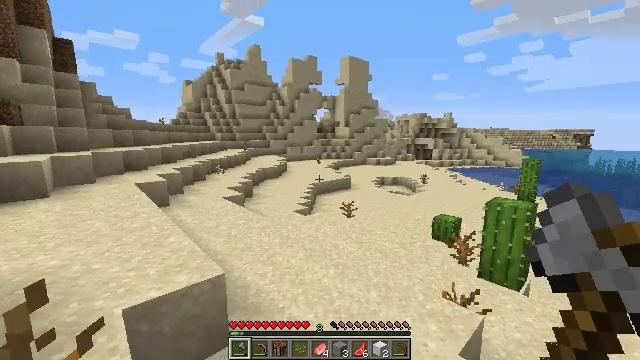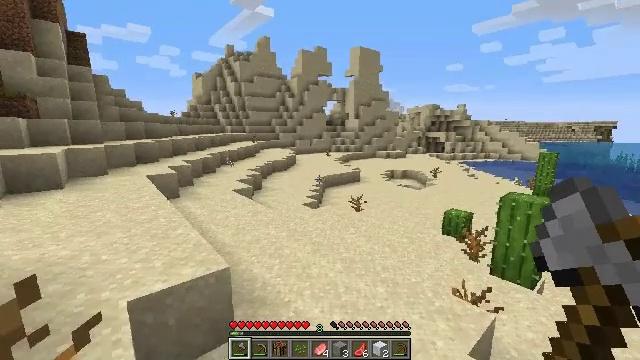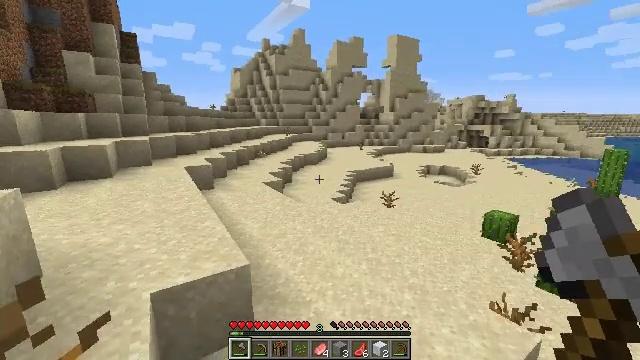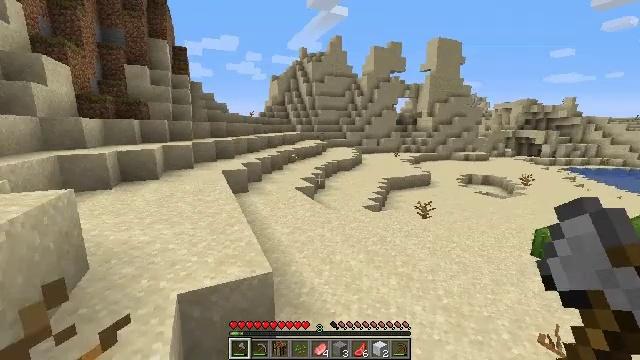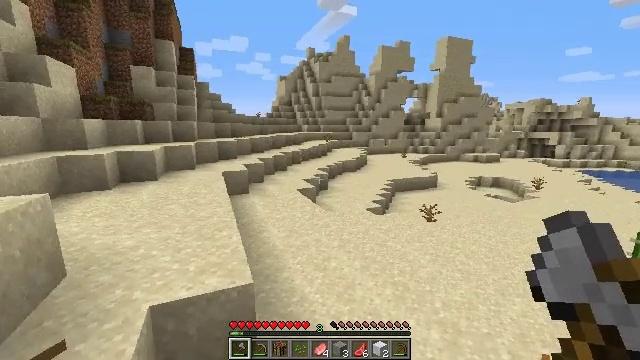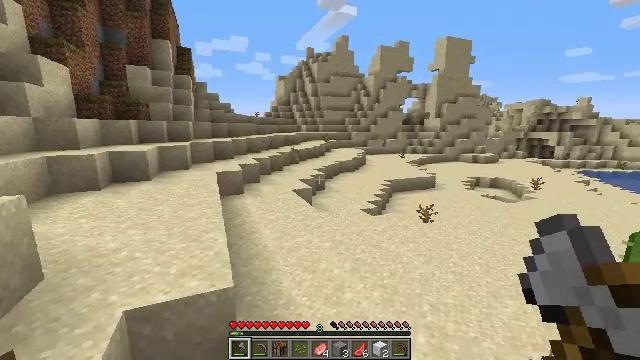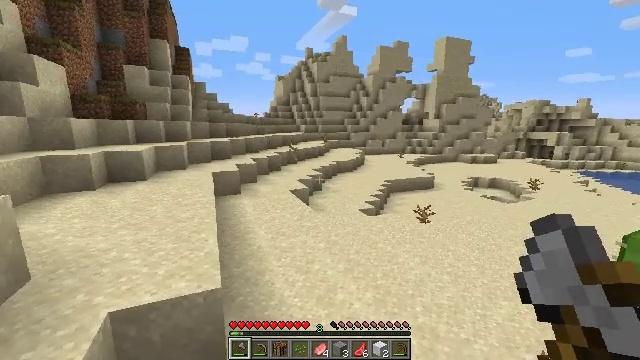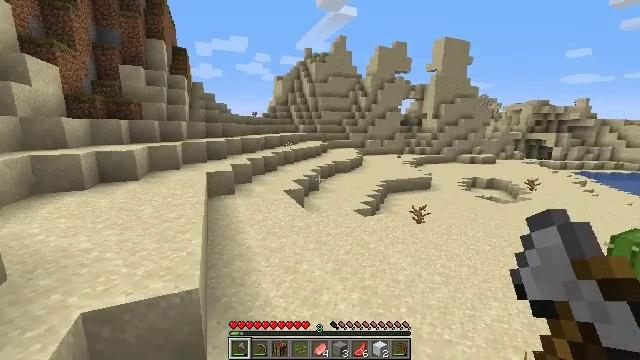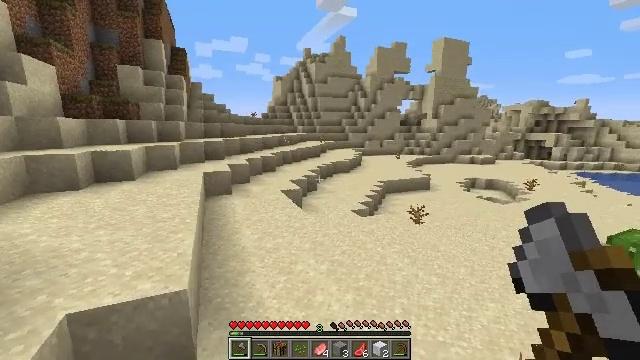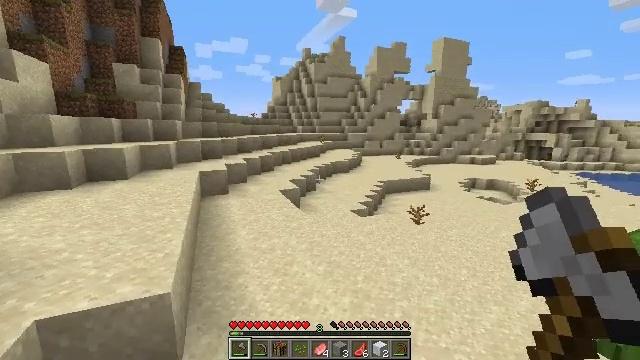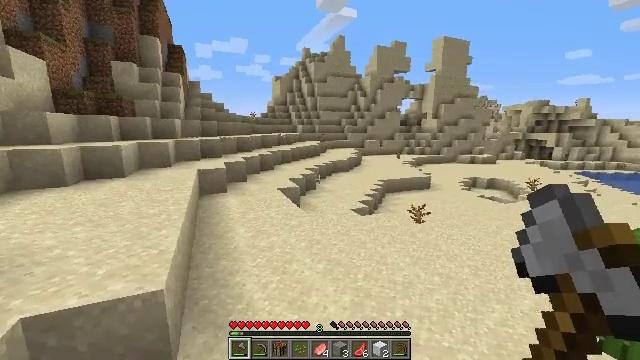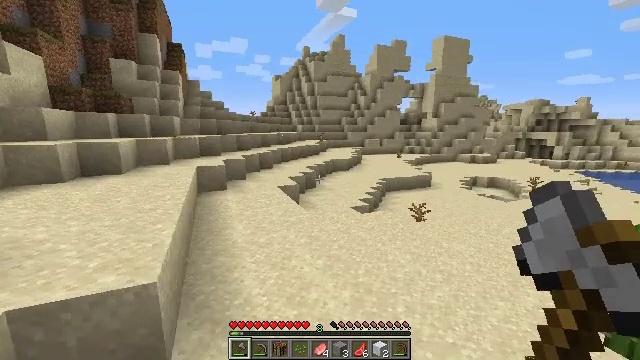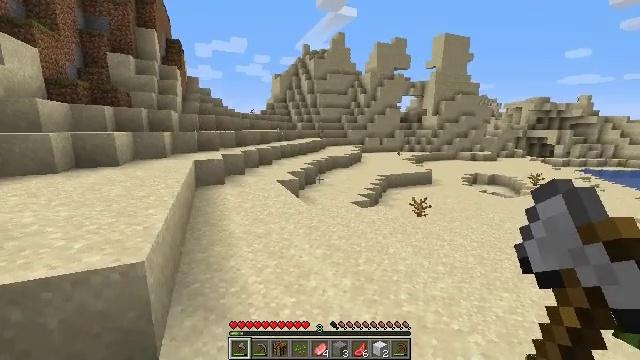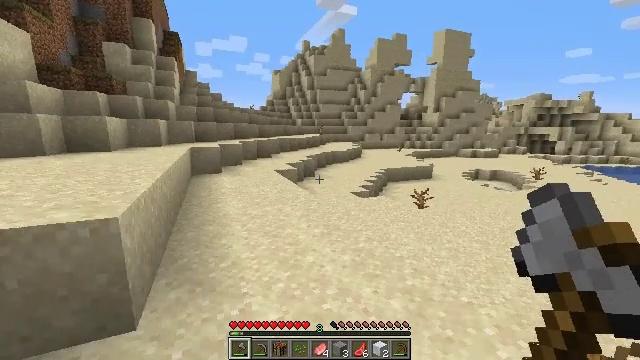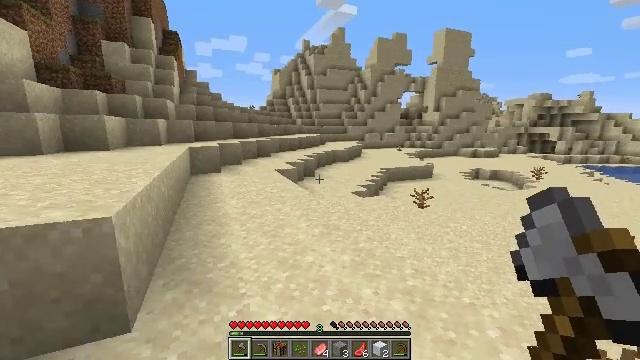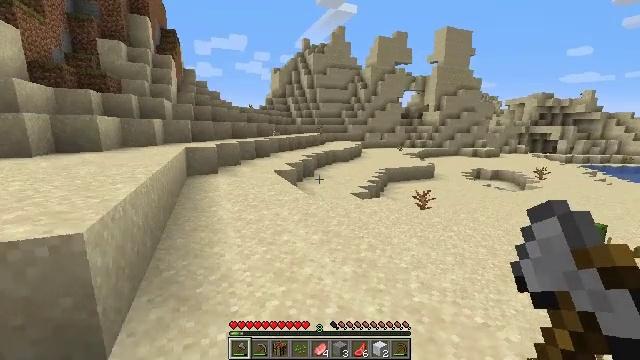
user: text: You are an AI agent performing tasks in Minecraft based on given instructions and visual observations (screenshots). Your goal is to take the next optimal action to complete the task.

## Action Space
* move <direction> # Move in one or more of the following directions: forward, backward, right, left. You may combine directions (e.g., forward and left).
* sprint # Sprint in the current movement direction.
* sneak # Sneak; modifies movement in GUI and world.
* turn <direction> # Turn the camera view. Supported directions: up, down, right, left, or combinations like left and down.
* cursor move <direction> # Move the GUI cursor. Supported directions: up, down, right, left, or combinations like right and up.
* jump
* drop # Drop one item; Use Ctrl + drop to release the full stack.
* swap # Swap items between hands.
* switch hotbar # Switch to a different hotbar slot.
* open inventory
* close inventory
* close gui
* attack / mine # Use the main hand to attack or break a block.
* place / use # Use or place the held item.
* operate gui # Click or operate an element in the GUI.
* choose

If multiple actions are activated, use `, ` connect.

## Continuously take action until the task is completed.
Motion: motion action
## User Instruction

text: Break the cyan bed to collect it.
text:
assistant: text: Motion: move forward and move right, turn left and down
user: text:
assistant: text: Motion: move forward and move right, turn left and down
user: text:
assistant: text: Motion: move forward and move right, turn left and up
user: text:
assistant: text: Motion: move right, turn left
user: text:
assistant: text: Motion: move right
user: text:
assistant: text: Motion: move right
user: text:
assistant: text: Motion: no_op
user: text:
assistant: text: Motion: move forward
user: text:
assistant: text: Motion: move forward
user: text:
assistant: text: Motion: move forward
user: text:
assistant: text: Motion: no_op
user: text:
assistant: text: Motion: no_op
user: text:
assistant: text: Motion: move forward
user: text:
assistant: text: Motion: move forward
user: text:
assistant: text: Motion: move forward
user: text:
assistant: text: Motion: move forward
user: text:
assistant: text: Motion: move forward and move left
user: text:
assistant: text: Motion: move forward and move left
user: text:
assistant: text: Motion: move forward and move left
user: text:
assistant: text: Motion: move forward and move left
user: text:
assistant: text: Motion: move forward and move left
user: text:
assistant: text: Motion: no_op
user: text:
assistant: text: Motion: no_op
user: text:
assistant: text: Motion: no_op
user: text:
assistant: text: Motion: move forward
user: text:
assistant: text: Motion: move forward
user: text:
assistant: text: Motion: no_op
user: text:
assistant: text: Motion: no_op
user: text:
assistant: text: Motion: move forward
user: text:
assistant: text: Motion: move forward and move left